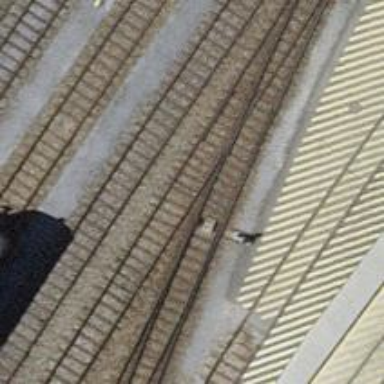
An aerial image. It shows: Railway yard with one track in service.